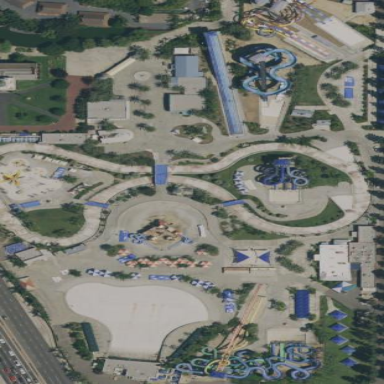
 that also qualifies as theme park for tourists."